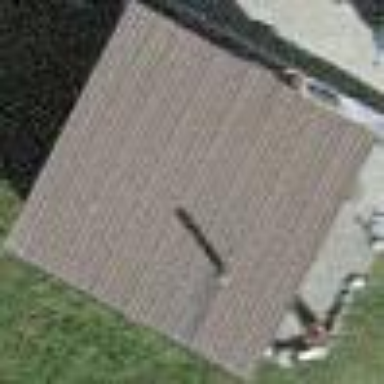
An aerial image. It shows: Shed.